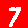
Digit: 7